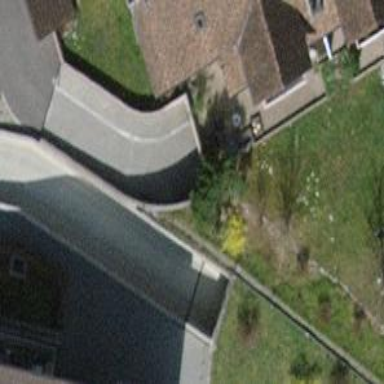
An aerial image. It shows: Concrete driveway serving as service road.